Interaction volume radius: 10 \u00c5
Interaction volume height: 10 \u00c5
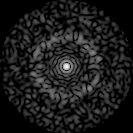
Disorder parameter: 0.8343